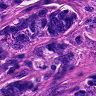
Metastatic tissue present: yes